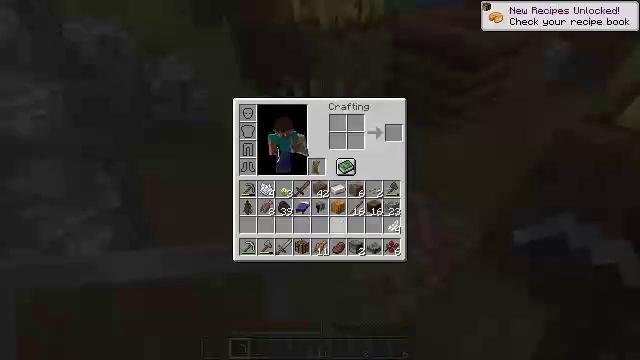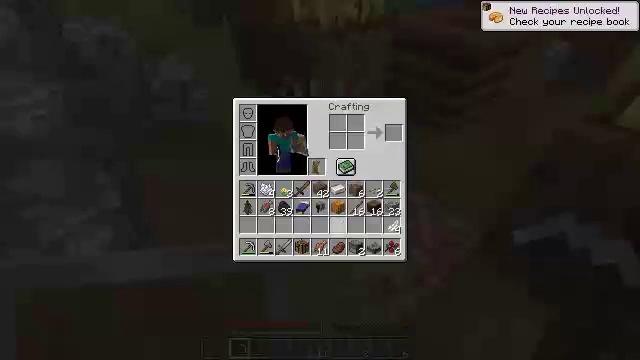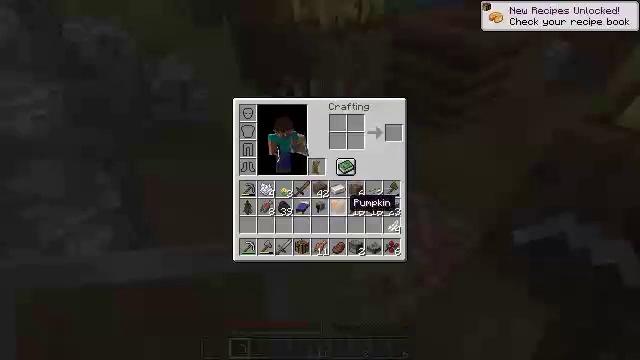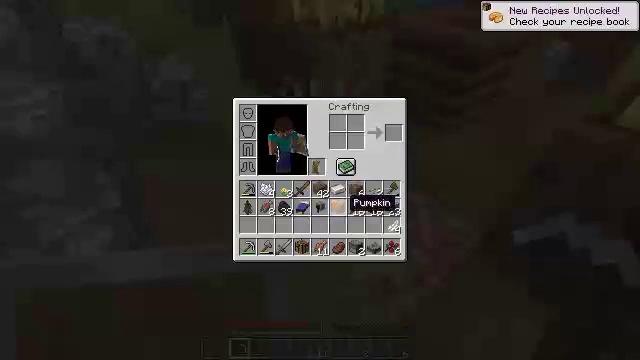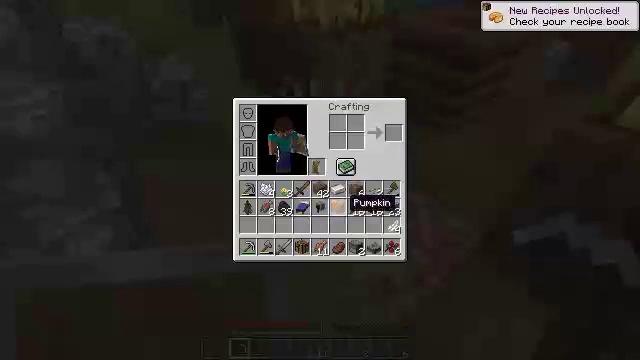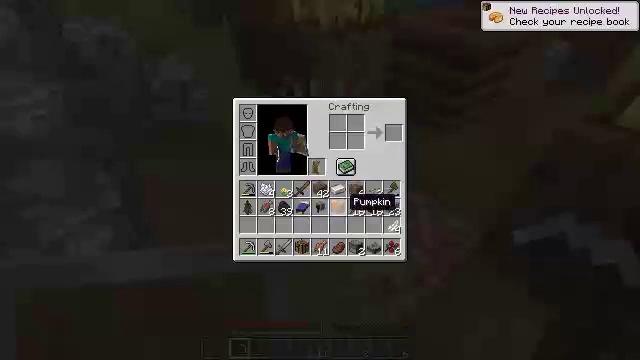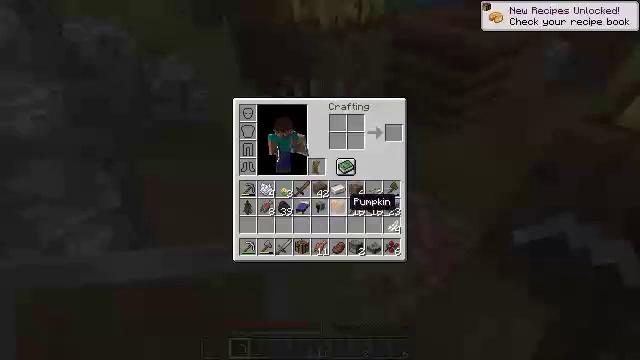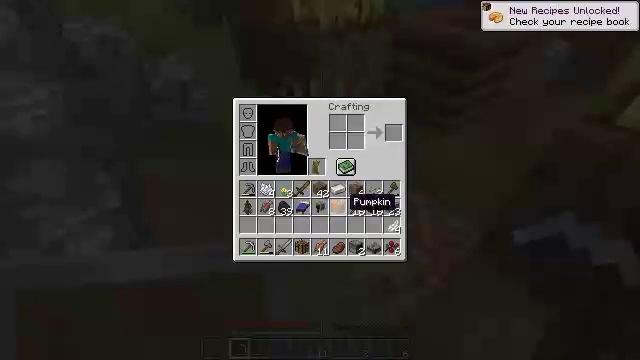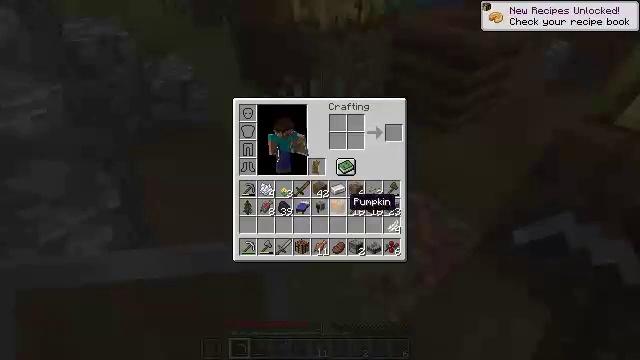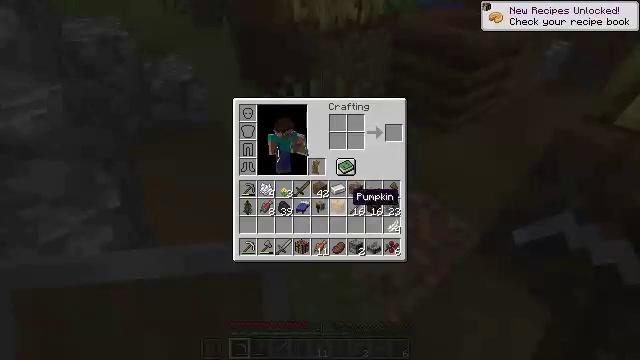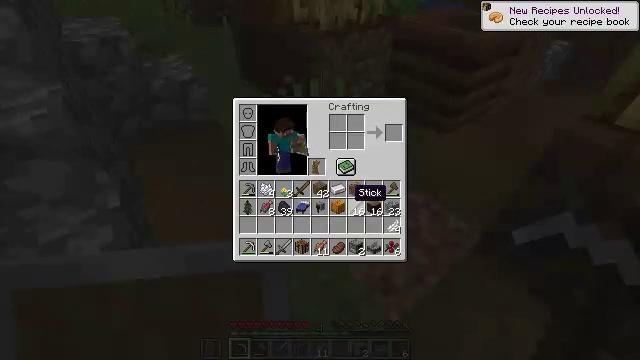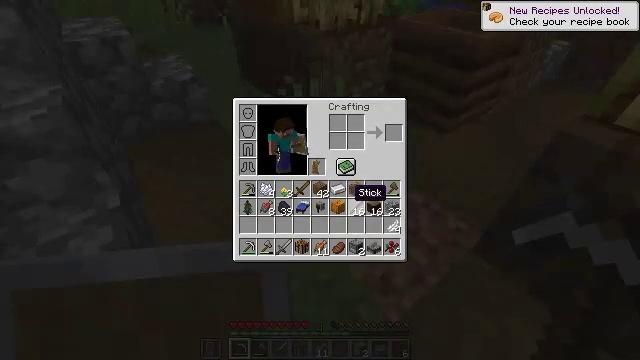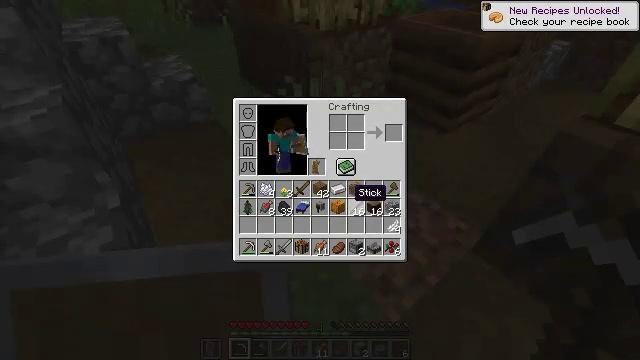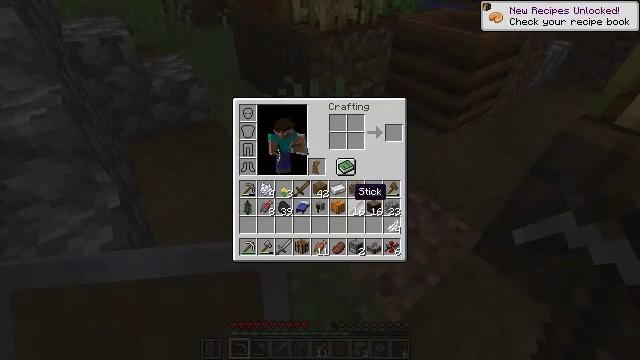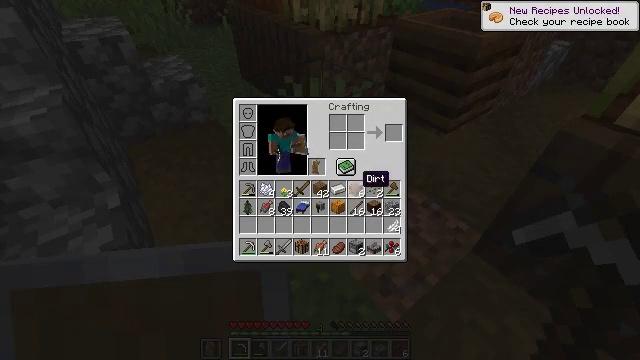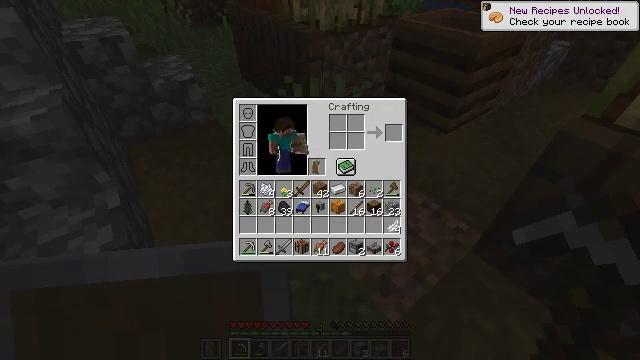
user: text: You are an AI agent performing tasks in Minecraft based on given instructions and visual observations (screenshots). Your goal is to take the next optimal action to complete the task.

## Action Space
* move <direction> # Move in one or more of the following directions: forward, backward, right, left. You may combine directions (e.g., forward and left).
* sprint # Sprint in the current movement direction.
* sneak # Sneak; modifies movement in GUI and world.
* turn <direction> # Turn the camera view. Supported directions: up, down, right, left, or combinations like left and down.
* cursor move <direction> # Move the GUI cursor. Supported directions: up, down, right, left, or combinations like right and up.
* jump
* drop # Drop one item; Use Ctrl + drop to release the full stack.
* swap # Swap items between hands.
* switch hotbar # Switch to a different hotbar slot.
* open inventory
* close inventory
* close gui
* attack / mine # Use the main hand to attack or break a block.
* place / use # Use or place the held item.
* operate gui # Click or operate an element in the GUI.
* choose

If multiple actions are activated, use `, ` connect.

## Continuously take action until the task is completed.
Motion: motion action
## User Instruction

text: Collect the pumpkin by holding left button.
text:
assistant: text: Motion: no_op
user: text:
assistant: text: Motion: no_op
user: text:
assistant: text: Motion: no_op
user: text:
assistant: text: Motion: no_op
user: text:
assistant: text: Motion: no_op
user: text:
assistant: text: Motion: no_op
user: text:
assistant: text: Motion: no_op
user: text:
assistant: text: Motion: no_op
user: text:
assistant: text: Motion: no_op
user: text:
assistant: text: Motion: no_op
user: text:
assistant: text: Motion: no_op
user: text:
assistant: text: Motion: no_op
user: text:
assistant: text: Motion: no_op
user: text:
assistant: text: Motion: cursor move right and up
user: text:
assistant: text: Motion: cursor move right and up
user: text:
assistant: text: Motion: cursor move up
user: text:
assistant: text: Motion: cursor move left and down
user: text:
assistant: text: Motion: cursor move left and down
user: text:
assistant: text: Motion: cursor move down
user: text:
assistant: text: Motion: no_op
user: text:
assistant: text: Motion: no_op
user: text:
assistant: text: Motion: cursor move right and up
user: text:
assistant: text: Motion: cursor move right and up
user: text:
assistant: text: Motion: cursor move up
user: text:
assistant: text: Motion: cursor move left and down
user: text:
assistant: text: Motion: cursor move left and down
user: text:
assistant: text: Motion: no_op
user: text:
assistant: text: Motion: no_op
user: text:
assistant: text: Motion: no_op
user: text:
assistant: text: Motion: no_op